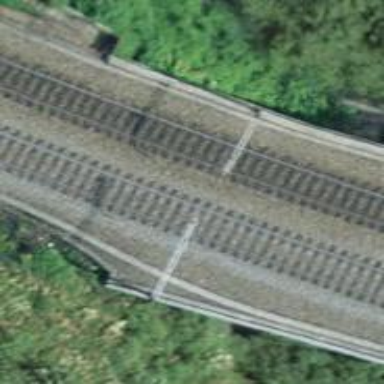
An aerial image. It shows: Bridge with electrified railway tracks featuring contact line.